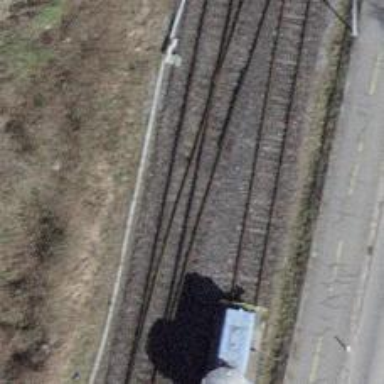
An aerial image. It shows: Siding railway track with one set of rails.